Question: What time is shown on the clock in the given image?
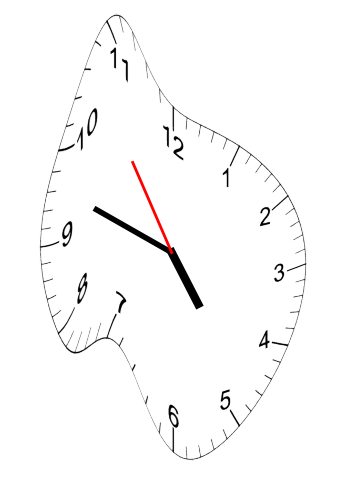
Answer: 04:47:54